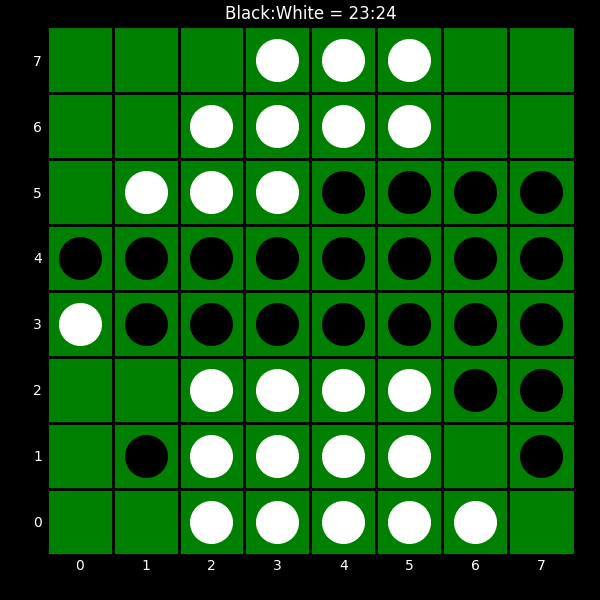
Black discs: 23
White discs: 24